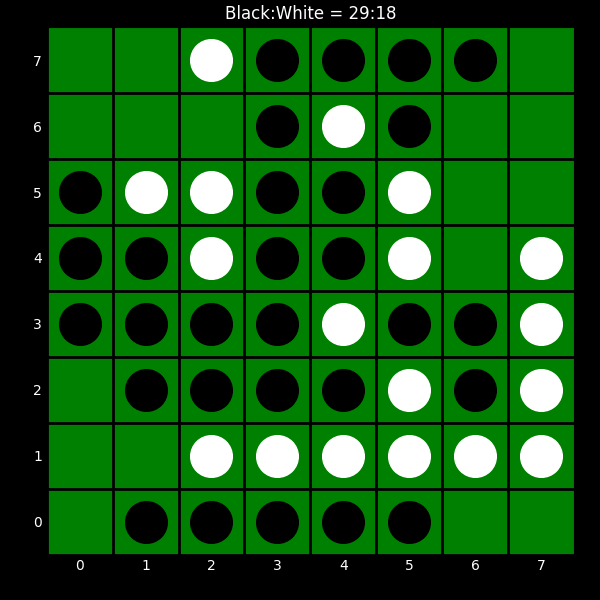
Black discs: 29
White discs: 18